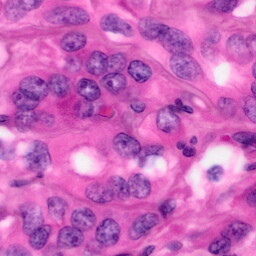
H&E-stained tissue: Pancreatic